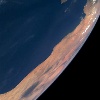
Label: water